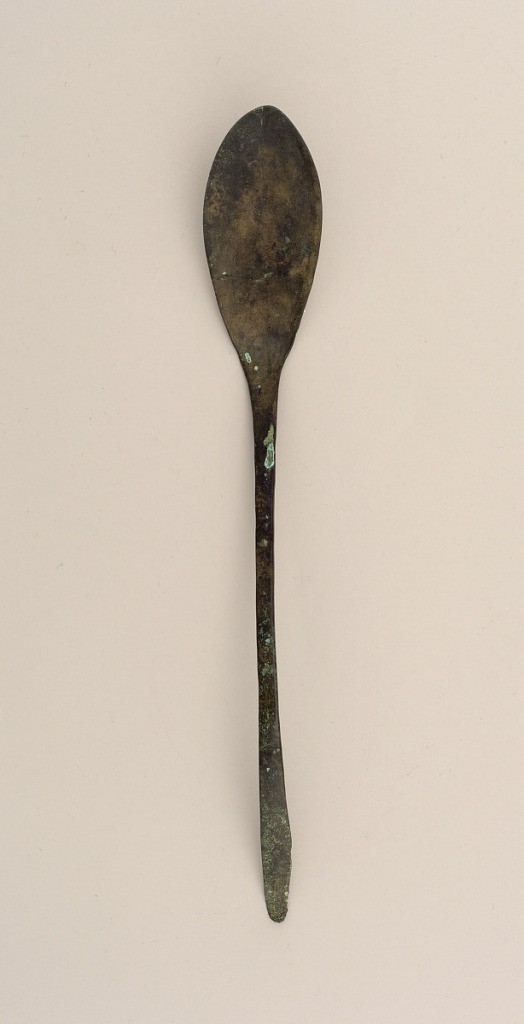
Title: Bronze Old Silla Dynasty Era Spoon
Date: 6th century
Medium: bronze
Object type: spoon
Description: Elongated subtly pointed shallow oval bowl, the long curving stem incised with four lines below the terminal.